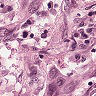
Metastatic tissue present: yes